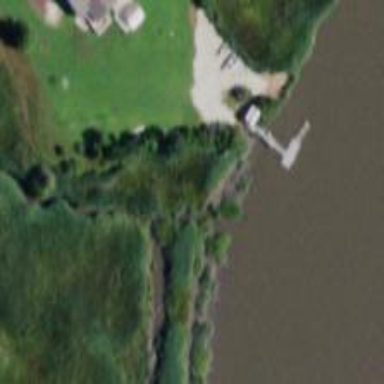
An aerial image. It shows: Slipway on leisure land.